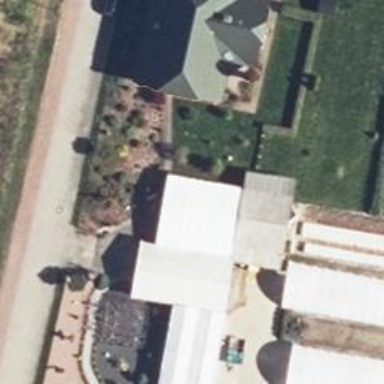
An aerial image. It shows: Garden center.